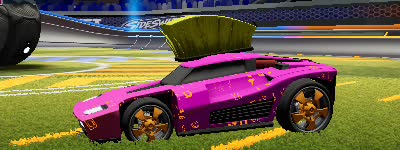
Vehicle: breakout